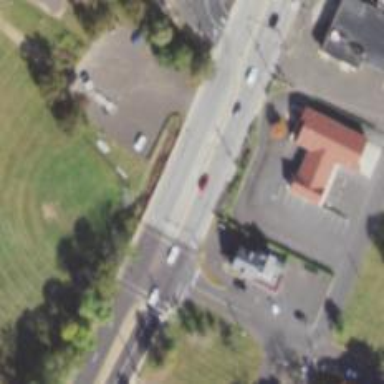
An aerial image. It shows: Marked crossing on footway.